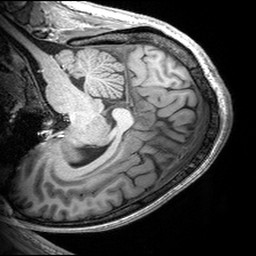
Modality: T1w
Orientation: sagittal
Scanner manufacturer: siemens
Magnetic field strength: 3 T
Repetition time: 2.53 s
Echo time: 0.00299 s